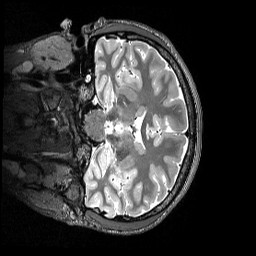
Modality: T2w
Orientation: coronal
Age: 21
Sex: male
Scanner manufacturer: siemens
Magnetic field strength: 3 T
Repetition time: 3.2 s
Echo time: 0.565 s